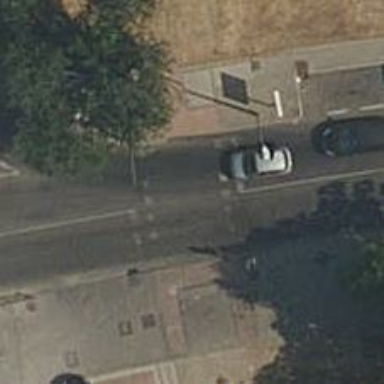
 there are traffic signals and zebra crossing."